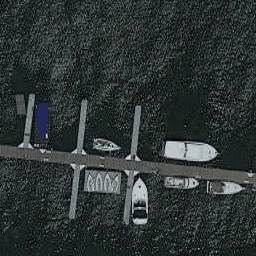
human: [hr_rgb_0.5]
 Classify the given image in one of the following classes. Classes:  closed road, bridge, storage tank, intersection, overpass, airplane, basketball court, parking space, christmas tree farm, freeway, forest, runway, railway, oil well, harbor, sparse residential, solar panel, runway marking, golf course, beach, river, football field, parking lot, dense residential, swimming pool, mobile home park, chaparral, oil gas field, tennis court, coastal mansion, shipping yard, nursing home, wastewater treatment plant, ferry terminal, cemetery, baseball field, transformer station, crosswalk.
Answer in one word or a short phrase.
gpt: harbor